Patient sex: M
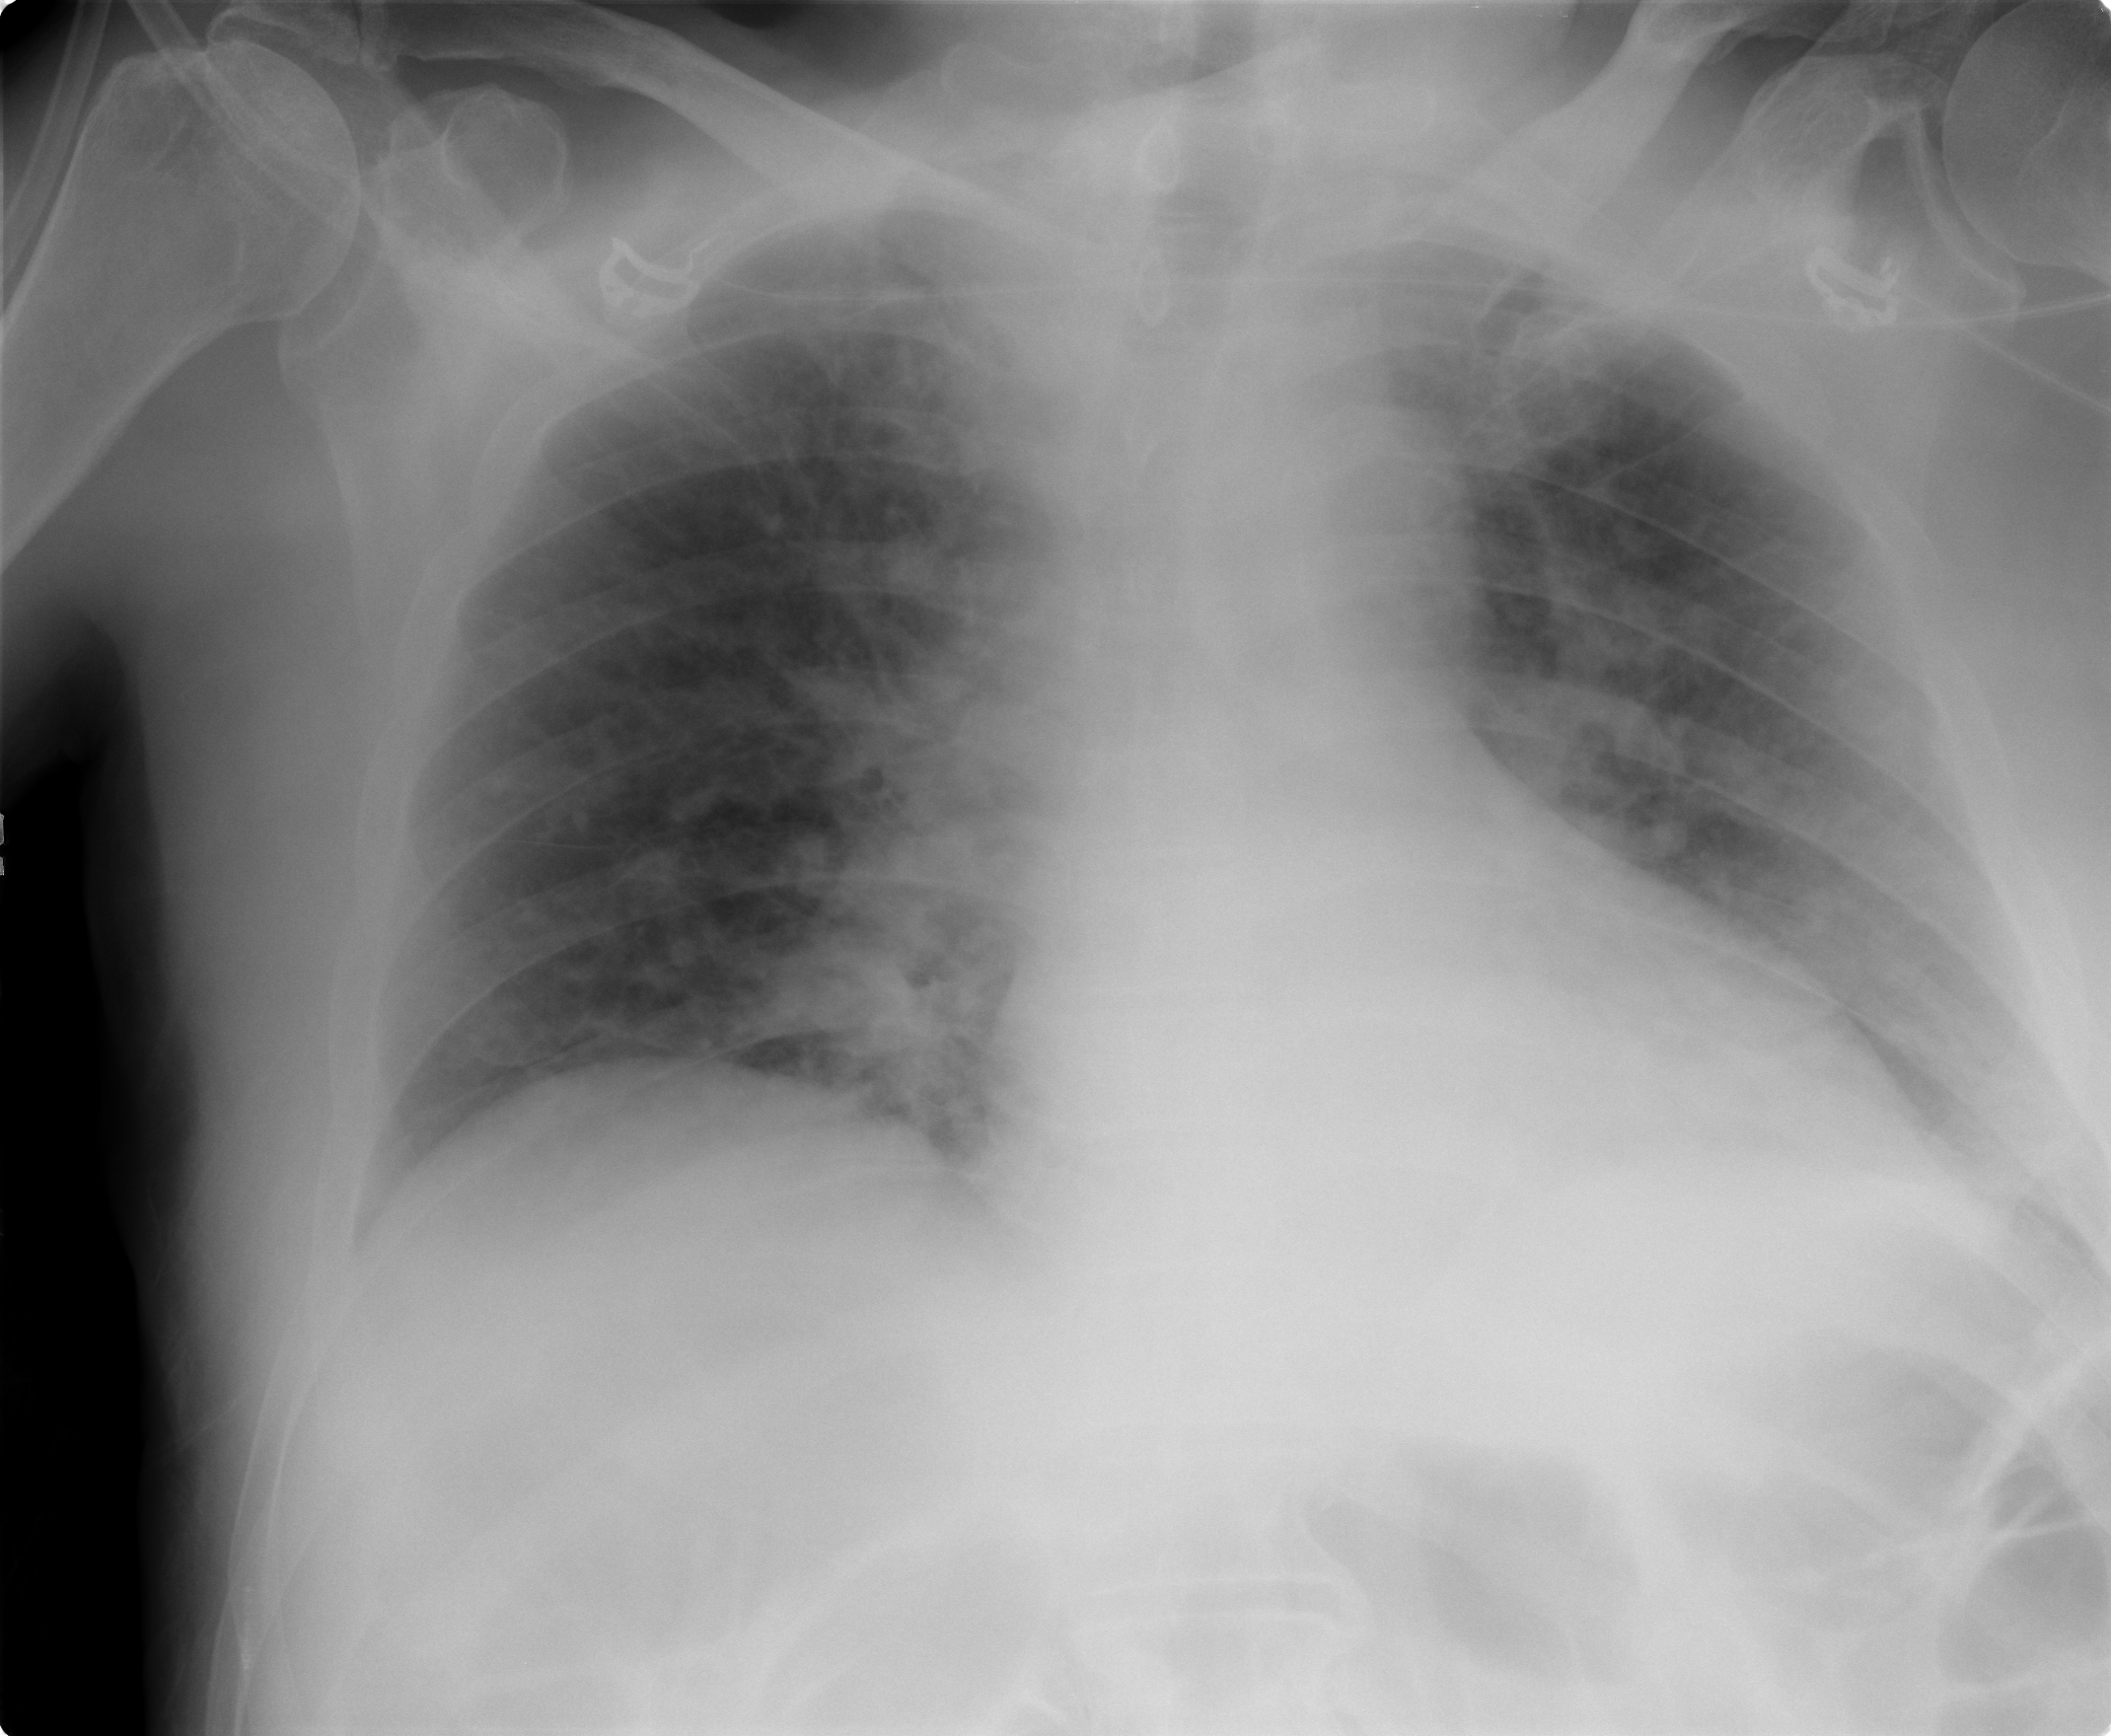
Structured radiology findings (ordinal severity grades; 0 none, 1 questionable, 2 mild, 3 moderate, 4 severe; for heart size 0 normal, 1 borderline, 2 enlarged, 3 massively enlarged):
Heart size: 2
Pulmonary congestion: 2
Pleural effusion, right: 0
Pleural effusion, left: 2
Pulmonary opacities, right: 2
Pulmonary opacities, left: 2
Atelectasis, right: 0
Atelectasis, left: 2